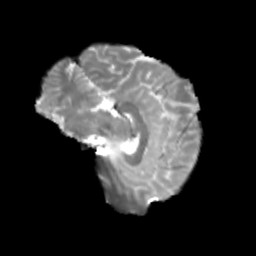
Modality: T2w
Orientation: sagittal
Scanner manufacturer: siemens
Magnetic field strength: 3 T
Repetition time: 4 s
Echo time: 0.0594 s